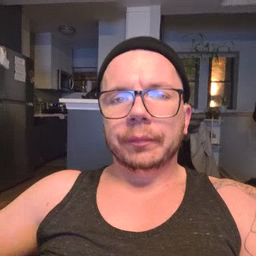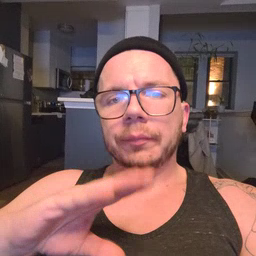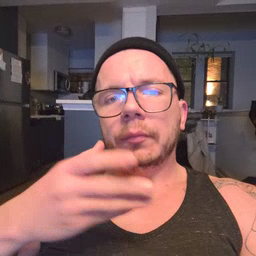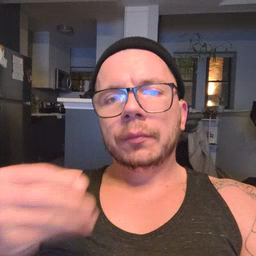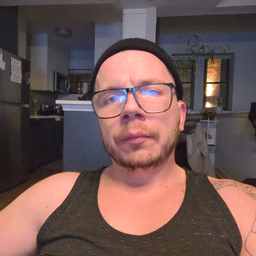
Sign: story